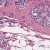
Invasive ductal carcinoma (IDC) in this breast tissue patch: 0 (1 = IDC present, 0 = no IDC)